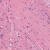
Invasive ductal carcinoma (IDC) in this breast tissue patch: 0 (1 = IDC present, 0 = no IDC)